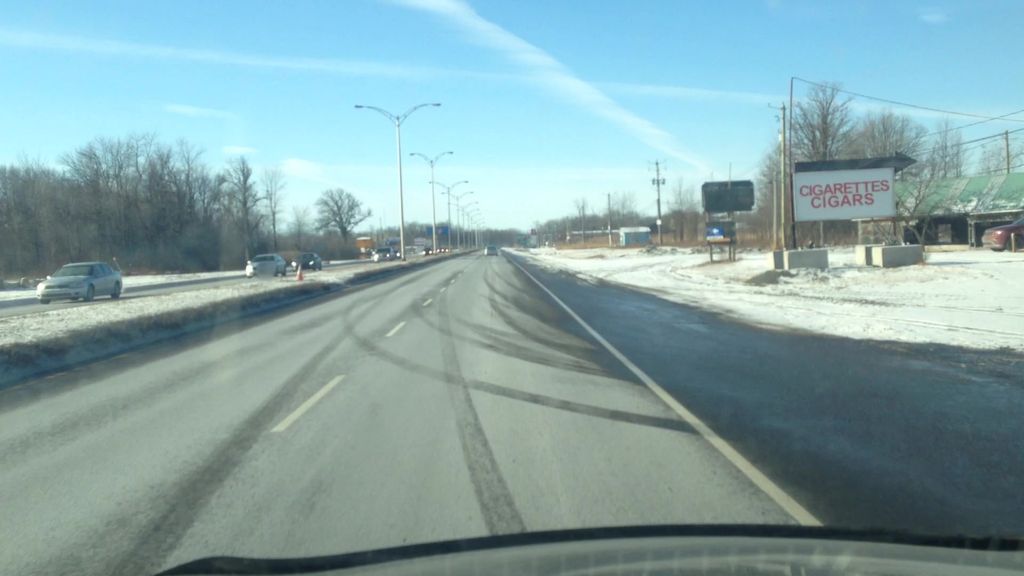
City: montreal